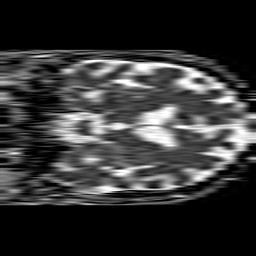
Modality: ADC
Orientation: coronal
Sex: male
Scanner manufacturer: philips
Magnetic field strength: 1.5 T
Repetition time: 4.6 s
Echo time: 0.08724 s